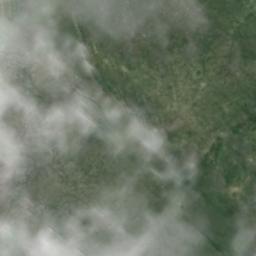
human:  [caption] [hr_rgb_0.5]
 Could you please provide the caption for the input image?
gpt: The white cloud is above green land .

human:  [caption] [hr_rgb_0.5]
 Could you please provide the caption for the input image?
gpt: There is a little thin cloud above the farmland .

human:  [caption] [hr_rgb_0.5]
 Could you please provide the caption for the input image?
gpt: Light white clouds on green earth .

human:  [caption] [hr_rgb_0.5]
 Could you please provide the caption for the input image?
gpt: The stratus clouds are located above the land covered by dense vegetation .

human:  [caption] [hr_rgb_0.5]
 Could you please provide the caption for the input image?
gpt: There are many gray gauzy clouds over a green land .